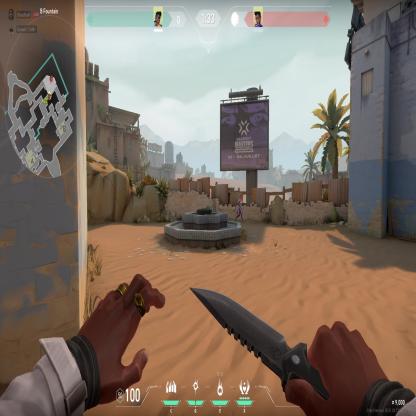
Label: enemy